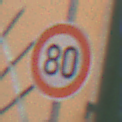
Verkehrszeichen: Geschwindigkeit80
Umgebung: Outdoor, Urban
Tageszeit: Midday
Wetter: Overcast
Licht: Natural
Jahreszeit: NotSpecified
Kontrast: LowContrast